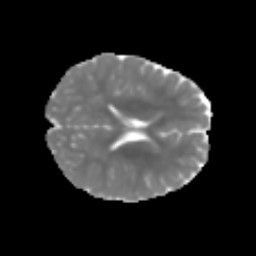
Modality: MD
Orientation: axial
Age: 6
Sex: male
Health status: healthy